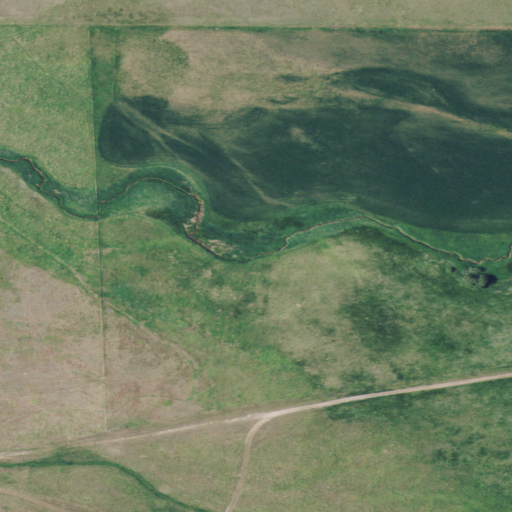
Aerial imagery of valley in Montana named Coal Bank Coulee containing grassland, shrub, and herbaceous wetlands